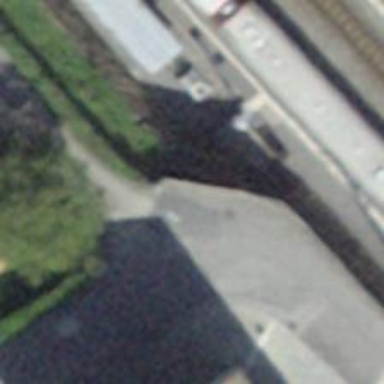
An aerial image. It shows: Railway buffer stop.